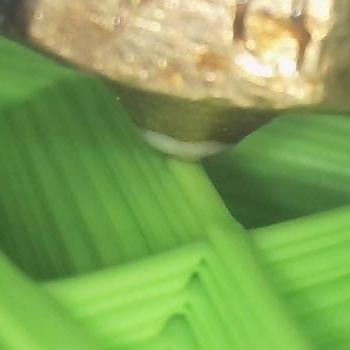
Flow rate: 118%